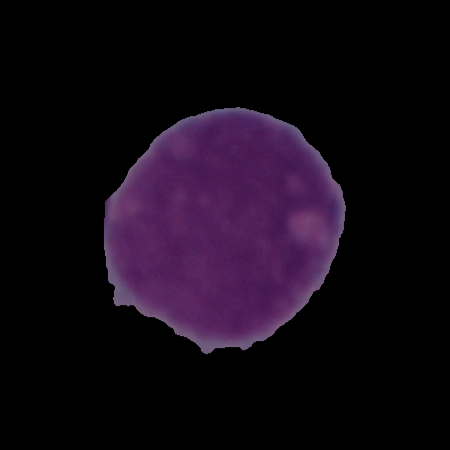
Label: cancer